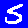
Digit: 5